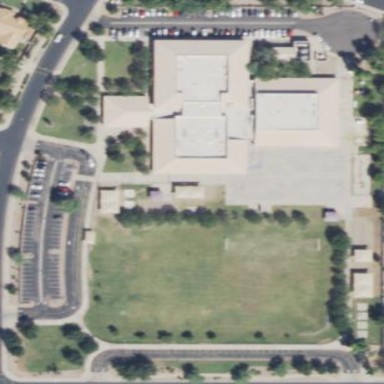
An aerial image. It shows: School.